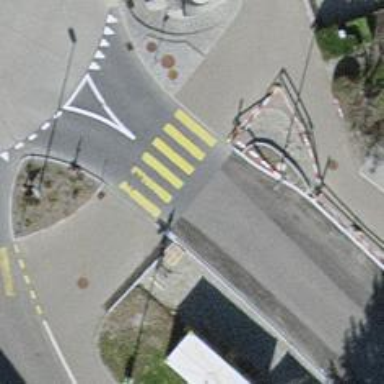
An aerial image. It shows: Crossing on the cycleway.